Question: I am drawing a pie chart with CorePlot, which I am turning into a PDF for viewing, printing and emailing. All this works fine, except that when I add a borderLineStyle I also get artefacts around the edges of the pie chart.
You don't really notice them on the iPhone's screen, or when printed, but when emailed and viewed on a large screen (in acrobat reader) they are immediately obvious. This screenshot is zoomed to 400%, but they are clearly visible at 100% too. You can see the clipping artefacts on both the inside and outside of the pie chart.

If I leave off the borderLineStyle then the pie chart is nice and clean. The artefacts only show up when the line style is set. Which I do like this:
'''
CPTMutableLineStyle *segmentLineStyle = [CPTMutableLineStyle lineStyle];
segmentLineStyle.lineColor = colour;
segmentLineStyle.lineWidth = size;
_pieChart.borderLineStyle = segmentLineStyle;
'''
To me they look like clipping or dithering artefacts, so I tried setting background colours and the graph fill to white or clear, but this makes no difference.
I am using CorePlot 1.1. Does anyone have any ideas why this is happening? Any help would be much appreciated.
Thanks.
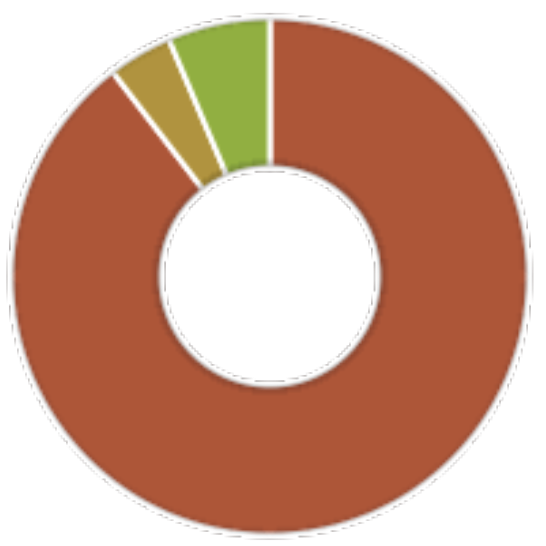
Answer: To answer my own question. Thanks to Eric's hint that Core Graphics renders to an old PDF format that doesn't support transparencies, I thought I would change the way I was rending the pie chart.
Previously I was simply rendering the pie chart into the pdf context, like this:
'''
CGContextRef pdfContext = UIGraphicsGetCurrentContext();
[pieChartView.layer renderInContext:pdfContext];
'''
Now I am first rendering the pie chart to a UIImage and then rendering the image to the pdf context. Like this:
'''
// Pre-render the pie chart into a temporary UIImage
UIGraphicsBeginImageContextWithOptions (pieChartView.frame.size, YES, 0.0f);
CGContextRef tmpContext = UIGraphicsGetCurrentContext();
[pieChartView.layer renderInContext:tmpContext];
UIImage *pieChartTmpImage = UIGraphicsGetImageFromCurrentImageContext();
UIGraphicsEndImageContext();
// Draw the pre-rendered pie chart in to the PDF context.
[pieChartTmpImage drawInRect:CGRectMake(0, 0, pieChartTmpImage.size.width, pieChartTmpImage.size.height)];
'''
This now renders the pie chart cleanly :)
It is worth pointing out that the pdf context is already established when this code runs and the temporary image context is nested, but that is fine.